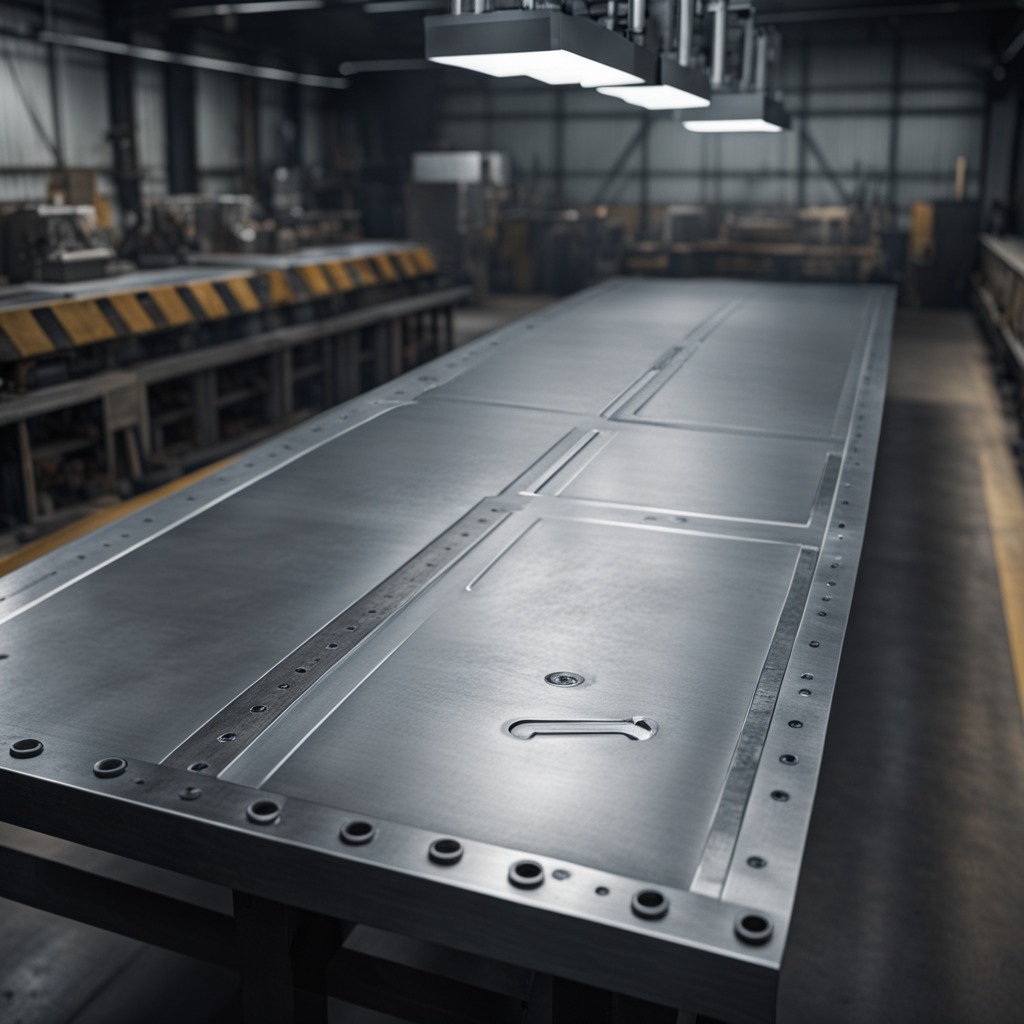
A wrench is lying on the cold steel table in a mining workshop.